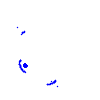
Particle: pion